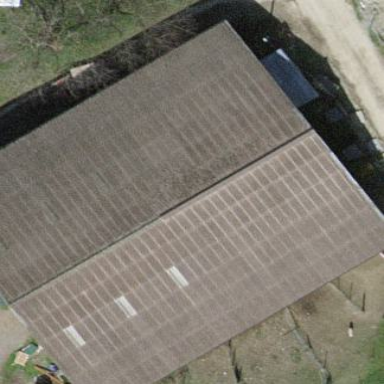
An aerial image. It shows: Gabled roof on farm auxiliary building.